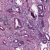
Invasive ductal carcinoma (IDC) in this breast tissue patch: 1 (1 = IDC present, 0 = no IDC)